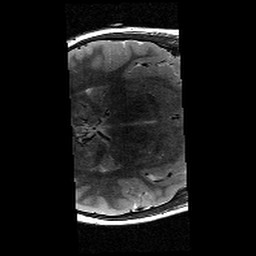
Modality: T2w
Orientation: axial
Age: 10
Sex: male
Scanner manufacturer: siemens
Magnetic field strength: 3 T
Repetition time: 9.23 s
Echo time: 0.067 s